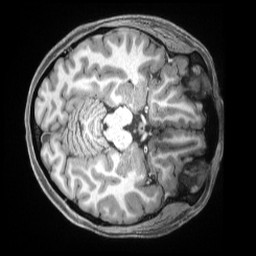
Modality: T1w
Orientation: axial
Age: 27
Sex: female
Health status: ill
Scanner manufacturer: siemens
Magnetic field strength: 3 T
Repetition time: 2.5 s
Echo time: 0.00181 s